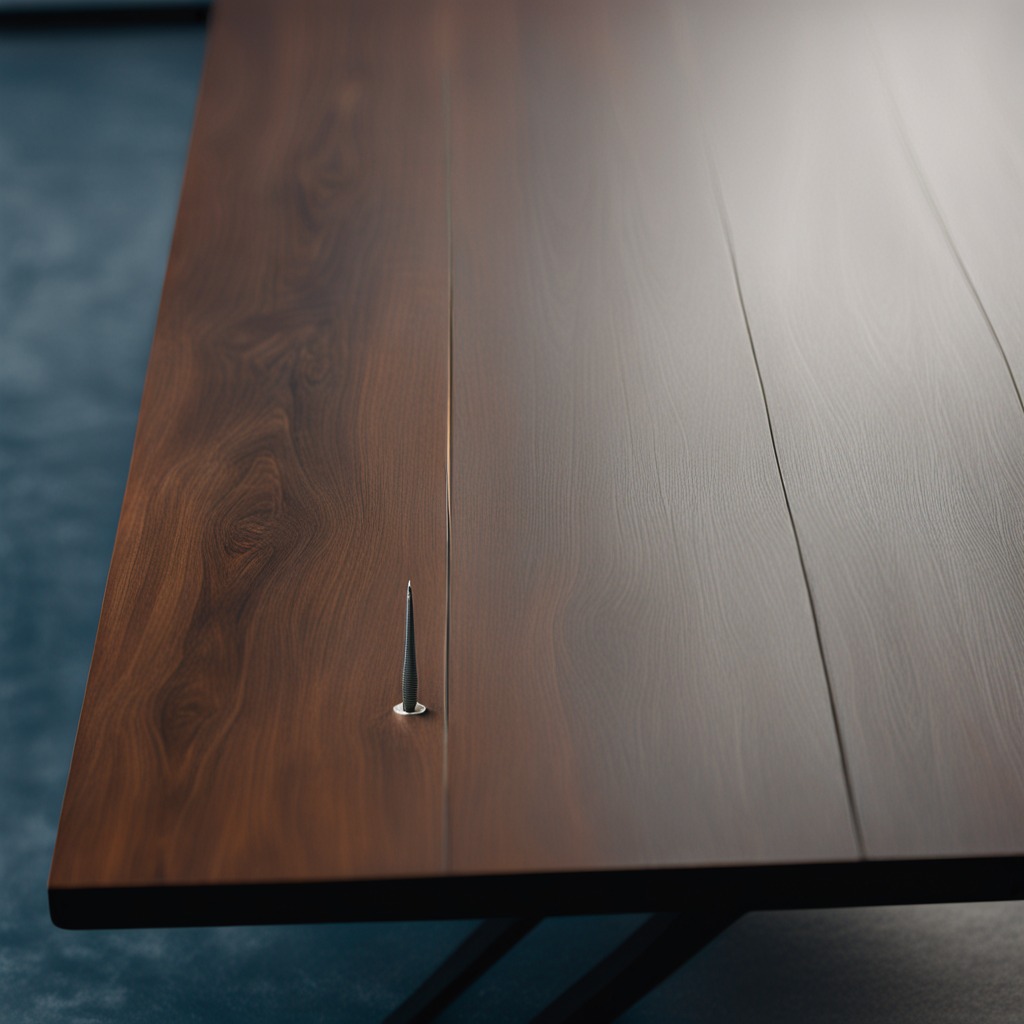
A nail is lying on the table.